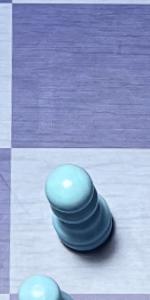
Label: Pawn_White